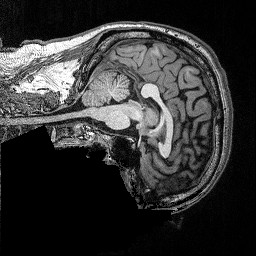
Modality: T1w
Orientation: sagittal
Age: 49
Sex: male
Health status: healthy
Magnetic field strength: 3 T
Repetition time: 2.53 s
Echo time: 0.00331 s